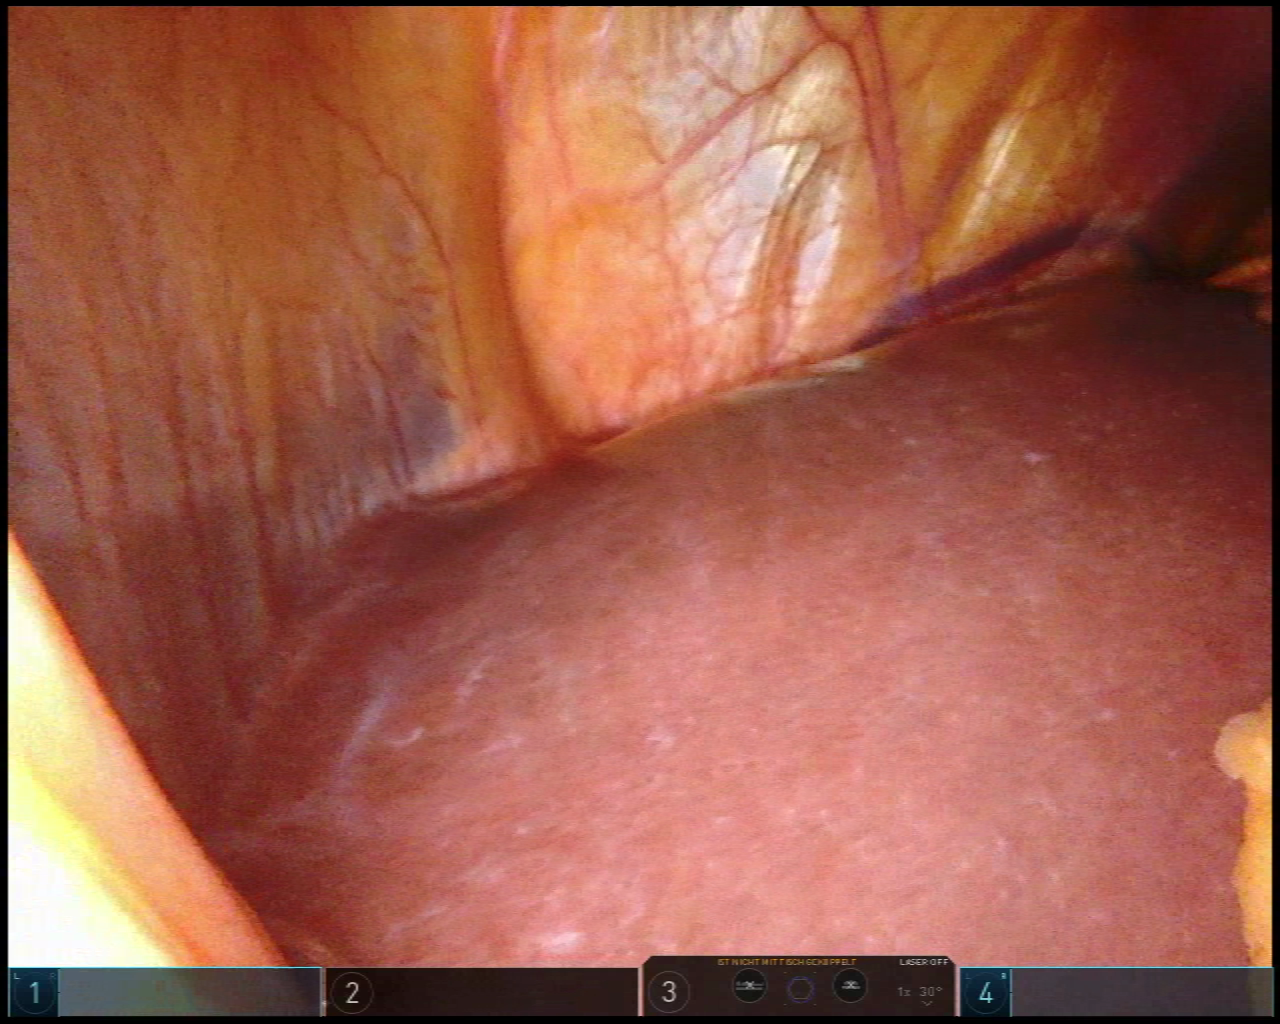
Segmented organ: liver
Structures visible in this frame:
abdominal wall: yes
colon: no
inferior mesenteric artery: no
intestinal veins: no
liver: yes
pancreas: no
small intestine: no
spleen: no
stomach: no
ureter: no
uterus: no
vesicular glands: no